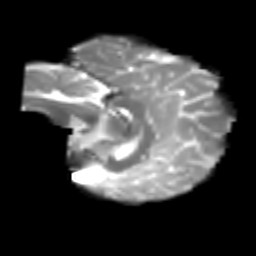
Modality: T2w
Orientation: sagittal
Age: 20
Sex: female
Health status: healthy